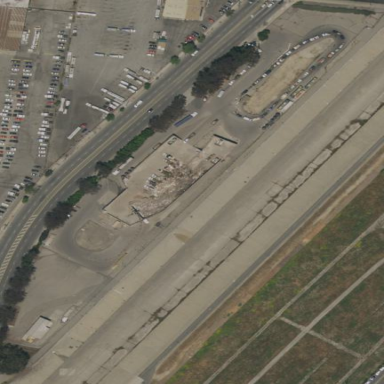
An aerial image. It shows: Waste transfer station.